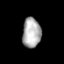
Tissue: prostate
Cell type: T cells
Senescence score: 0.1656
Nuclear area (px): 540
Mean DAPI intensity: 173.765